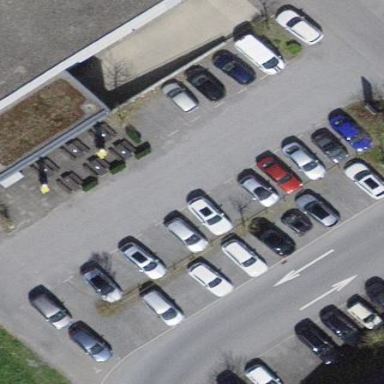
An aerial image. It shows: Parking area with surface.